Question: I am trying to show image in UIWebView.But I don't know why my image is not shown in UIWebVeiw. Here is my code.
'''
-(void)pInterest
{
UIImage *myImage;
myImage=imgView.image;
WebViewController *webViewController = [[WebViewController alloc] initWithNibName:@"WebViewController" bundle:nil];
webViewController.mypimage = myImage;
[[[[UIApplication sharedApplication] keyWindow] rootViewController] presentModalViewController:webViewController animated:YES];
}
'''
Now after passing image to WebViewController my WebViewController code is,
'''
- (void)viewDidLoad
{
NSData* data = UIImageJPEGRepresentation(mypimage, 1.0f);
[Base64 initialize];
NSString *strEncoded = [Base64 encode:data];
NSMutableString *htmlString = [[NSMutableString alloc] initWithCapacity:1000];
[htmlString appendFormat:@"<html> <body>"];
[htmlString appendFormat:@"<p align="center"><a href=%@ class="pin-it-button" count-layout="horizontal"><img border="0" src="http://assets.pinterest.com/images/PinExt.png" title="Pin It" /></a></p>", buttonUrl];
[htmlString appendFormat:@"<p align="center"><img width="400px" height = "400px" src=%@></img></p>", imageUrl];
[htmlString appendFormat:@"<script type="text/javascript" src="//assets.pinterest.com/js/pinit.js"></script>"];
[htmlString appendFormat:@"</body> </html>"];
[mywebview setBackgroundColor:[UIColor clearColor]];
NSString *path = [[NSBundle mainBundle] bundlePath];
NSURL *baseURL = [NSURL fileURLWithPath:path];
[mywebview loadHTMLString:htmlString baseURL:baseURL];
[mywebview setOpaque:NO];
}
'''
when I tried with this code it show below result.

Any help will be appriated.Thanks
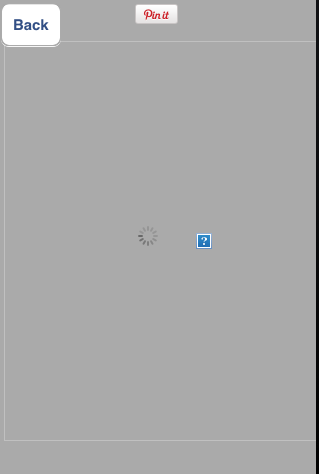
Answer: Try this...
'''
- (void) imagePickerController:(UIImagePickerController *)picker didFinishPickingMediaWithInfo:(NSDictionary *)info
{
[imagePicker dismissModalViewControllerAnimated:YES];
image= [info objectForKey:@"UIImagePickerControllerOriginalImage"];
NSArray *paths = NSSearchPathForDirectoriesInDomains(NSDocumentDirectory,NSUserDomainMask, YES);
NSString *documentsDirectory = [paths objectAtIndex:0];
savedImagePath = [[documentsDirectory stringByAppendingPathComponent:@"savedImage.png"] mutableCopy];
NSLog(@"savedImagePath..%@",savedImagePath);
// imageView is my image from camera
imageData = UIImagePNGRepresentation(image);
[imageData writeToFile:savedImagePath atomically:YES];
}
- (NSString*) generatePinterestHTML {
NSString *description = @"Post your description here";
NSString *stringUrl = [NSString stringWithFormat:@"%@",savedImagePath];
NSLog(@"stringUrl:%@", stringUrl);
//
NSURL *urlToUpload = [[NSURL alloc]initFileURLWithPath:stringUrl];
sUrl = [NSString stringWithFormat:@"%@",urlToUpload];
// sUrl = [NSString stringWithFormat:@"http://4.bp.blogspot.com/-w4oTZjlpgwo/T5_pi-KJPuI/AAAAAAAAAoM/rKm3E0XCbgY/s1600/red_rose_flower3.jpg"];
NSLog(@"URL:%@", sUrl);
NSString *protectedUrl = (__bridge NSString *)CFURLCreateStringByAddingPercentEscapes(NULL,(__bridge CFStringRef)sUrl, NULL, (CFStringRef)@"!'"();:@&=+$,/?%#[]% ",CFStringConvertNSStringEncodingToEncoding(NSUTF8StringEncoding));
NSLog(@"Protected URL:%@", protectedUrl);
NSString *imageUrl = [NSString stringWithFormat:@""%@"", sUrl];
NSString *buttonUrl = [NSString stringWithFormat:@""http://pinterest.com/pin/create/button/?url=www.flor.com&media=%@&description=%@"", protectedUrl, description];
NSMutableString *htmlString = [[NSMutableString alloc] initWithCapacity:1000];
[htmlString appendFormat:@"<html> <body>"];
[htmlString appendFormat:@"<p align="center"><a href=%@ class="pin-it-button" count-layout="horizontal"><img border="0" src="http://assets.pinterest.com/images/PinExt.png" title="Pin It" /></a></p>", buttonUrl];
[htmlString appendFormat:@"<p align="center"><img width="400px" height = "400px" src=%@></img></p>", imageUrl];
[htmlString appendFormat:@"<script type="text/javascript" src="//assets.pinterest.com/js/pinit.js"></script>"];
[htmlString appendFormat:@"</body> </html>"];
return htmlString;
}
- (void) postToPinterest {
NSString *htmlString = [self generatePinterestHTML];
NSLog(@"Generated HTML String:%@", htmlString);
webViewPinterest.backgroundColor = [UIColor clearColor];
webViewPinterest.opaque = NO;
if ([webViewPinterest isHidden]) {
[webViewPinterest setHidden:NO];
}
[webViewPinterest loadHTMLString:htmlString baseURL:nil];
//[webViewPinterest loadHTMLString:@"<img src=images.png>" baseURL:nil];
}
'''
And if you want to upload local image then first convert your imagePath into url and then try this but write your code of converting url where i put comments and then pass that url...... Hope it will helpful for you......